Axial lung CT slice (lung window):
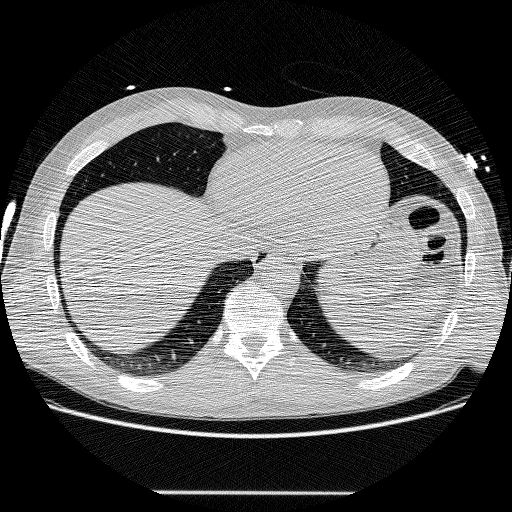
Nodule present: no